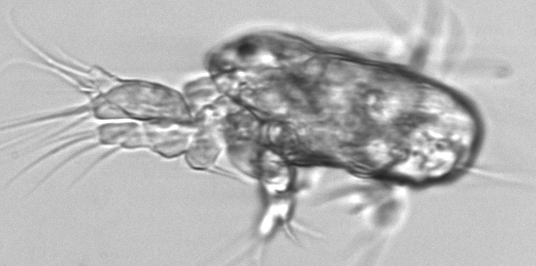
Label: Copepod_nauplii